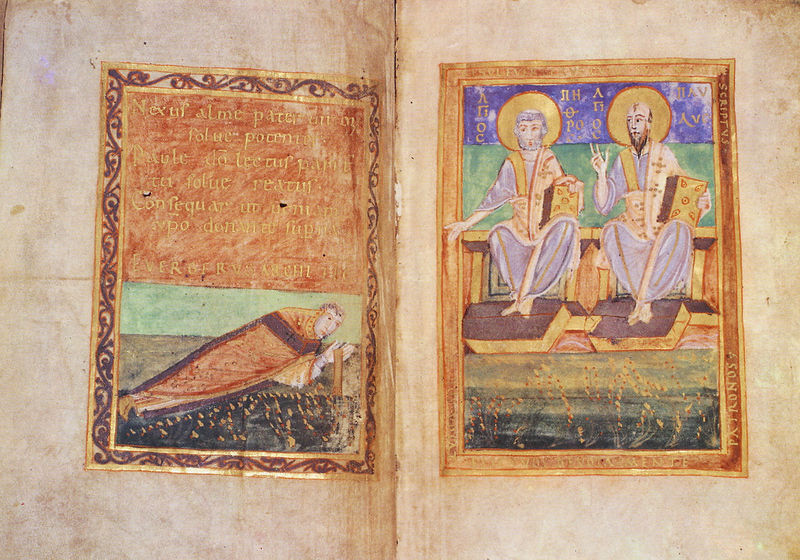
Titel: Everger -Lektionar
Standort: Herkunftsort: Köln (EU - D - NRW)
Institution: Köln, Erzbischöfliche Diözesan- und Dombibliothek
Schlagwörter: blau, grün, sitzen, männer, rot, malerei, alt, bibel, boden, gewand, gold, england, schrift, liegen, bischof, inschrift, buch, seite, illustration, beten, gebet, pergament, heiligenschein, griechisch, mittelalter, vision, segen, mönch, heiliger, mönche, heilige, englisch, russisch, romanisch, latein, stifter, buchmalerei, codex, kodex, kyrillisch, karolingisch, altgriechisch, karolinger, heilife